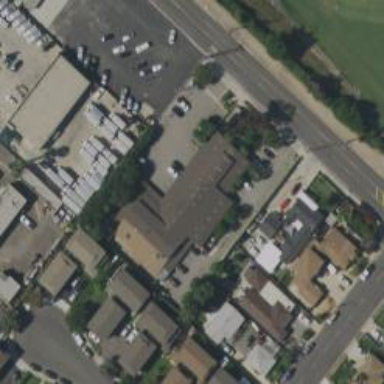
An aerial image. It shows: Commercial building housing veterinary clinic.